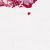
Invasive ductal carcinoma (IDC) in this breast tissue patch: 0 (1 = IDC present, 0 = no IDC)